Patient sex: M
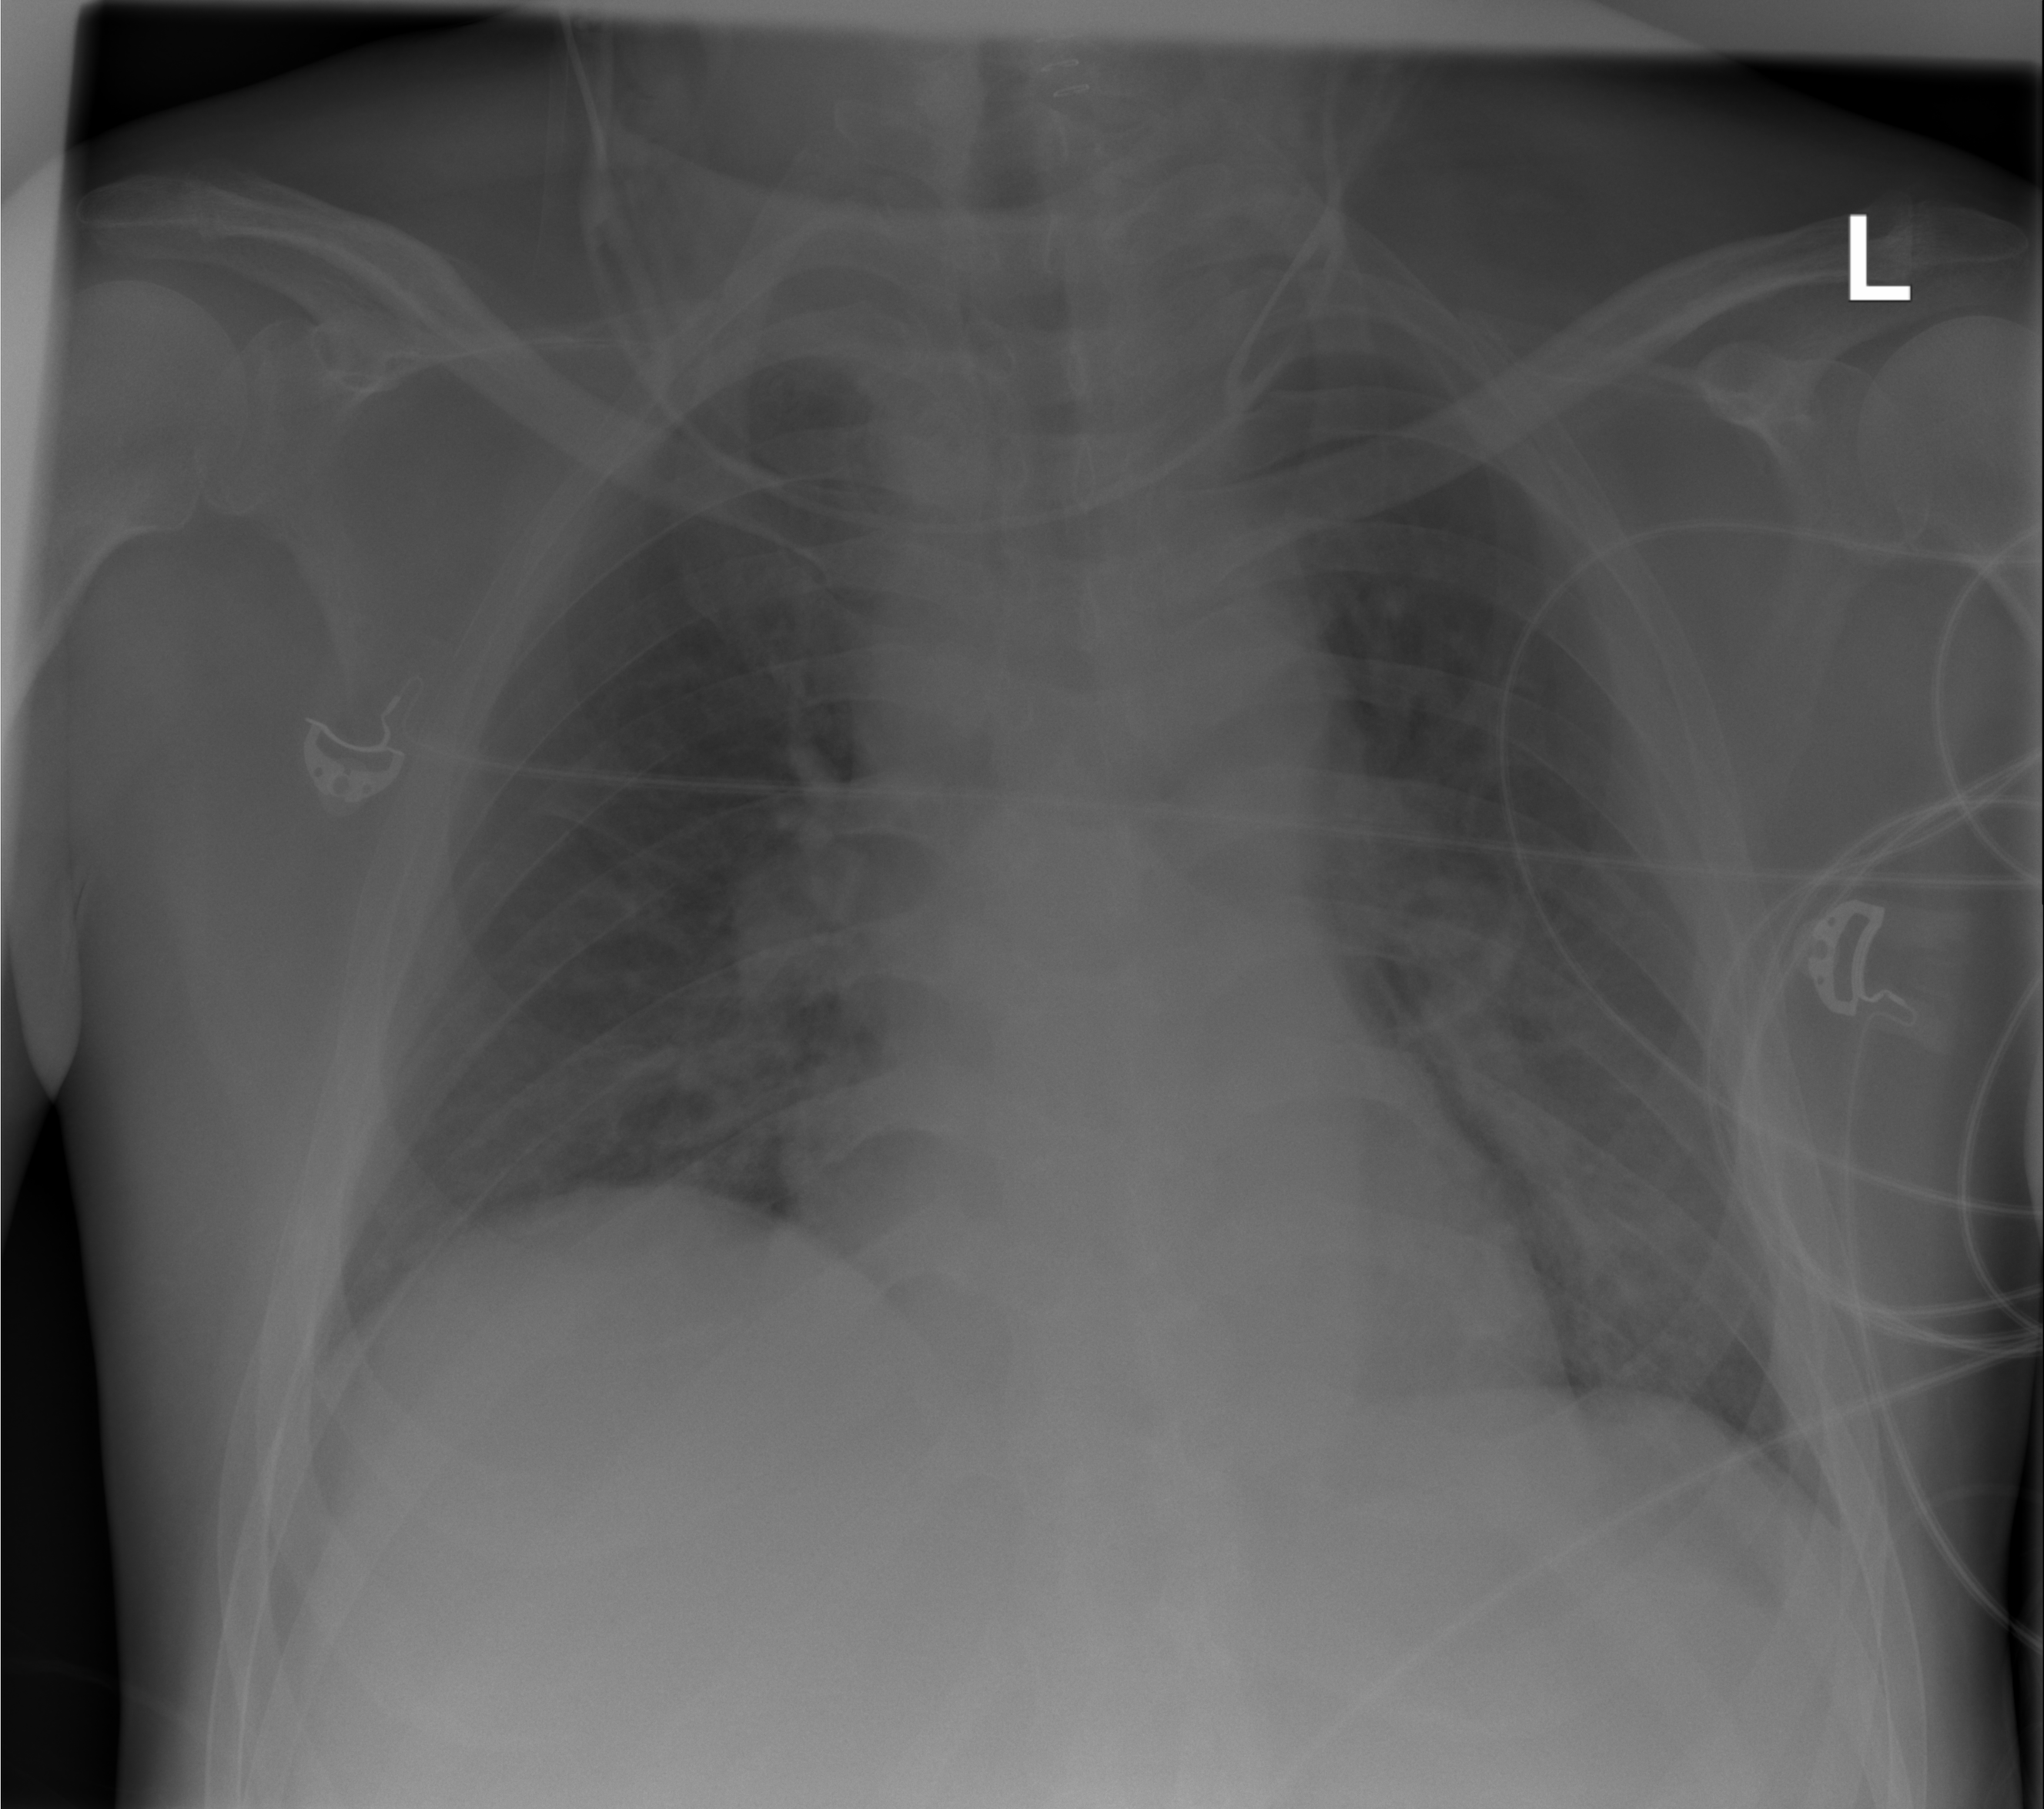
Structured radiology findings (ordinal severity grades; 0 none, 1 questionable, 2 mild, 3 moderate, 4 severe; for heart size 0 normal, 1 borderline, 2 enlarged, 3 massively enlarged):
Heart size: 0
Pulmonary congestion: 2
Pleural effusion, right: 0
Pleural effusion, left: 0
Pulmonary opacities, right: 2
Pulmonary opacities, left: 2
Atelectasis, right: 1
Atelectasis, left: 1